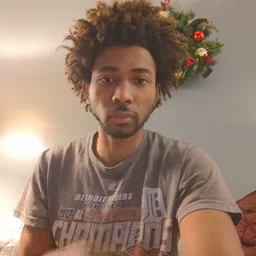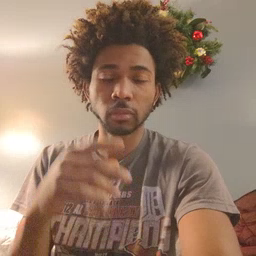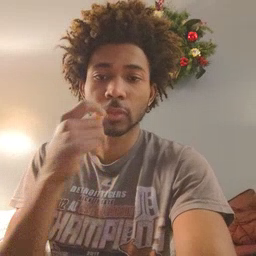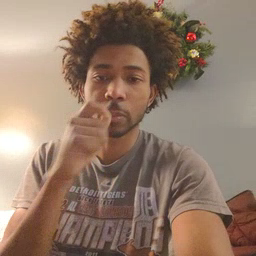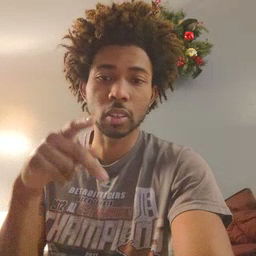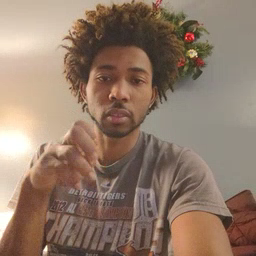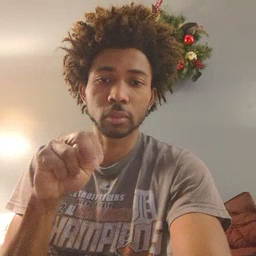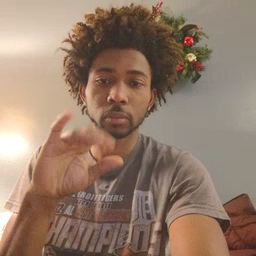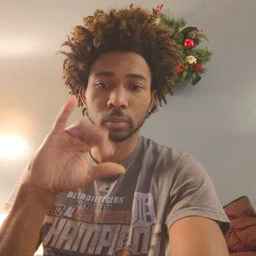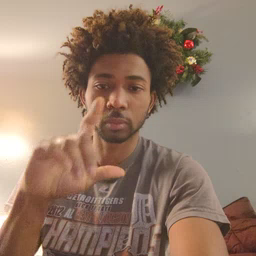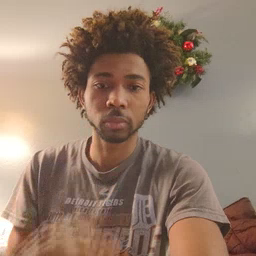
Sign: pencil